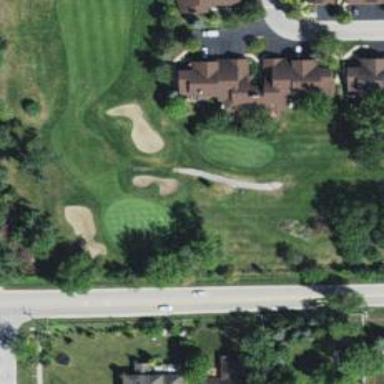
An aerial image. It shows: Service road with high-quality grade1 tracktype. It resembles golf cart path.